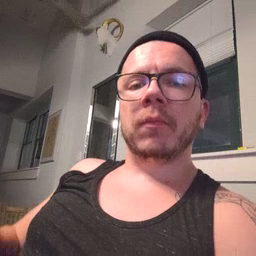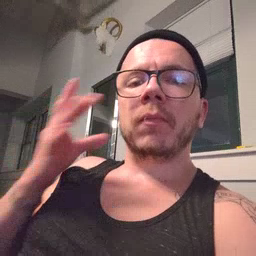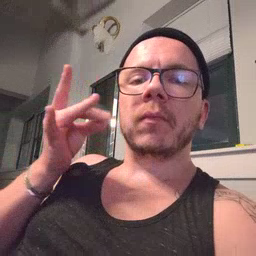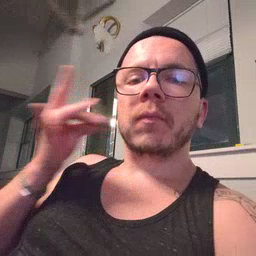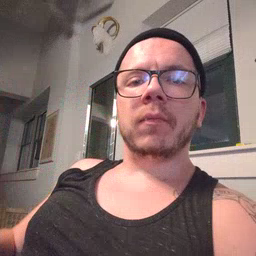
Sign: cat